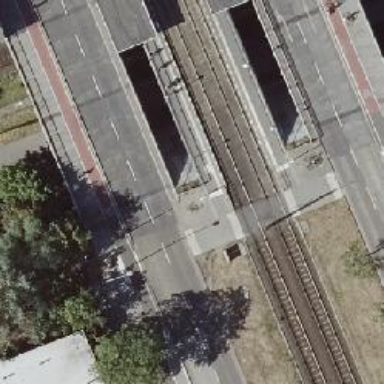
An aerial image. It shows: Uncontrolled tram crossing.